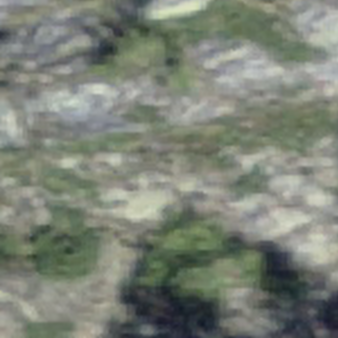
Label: other